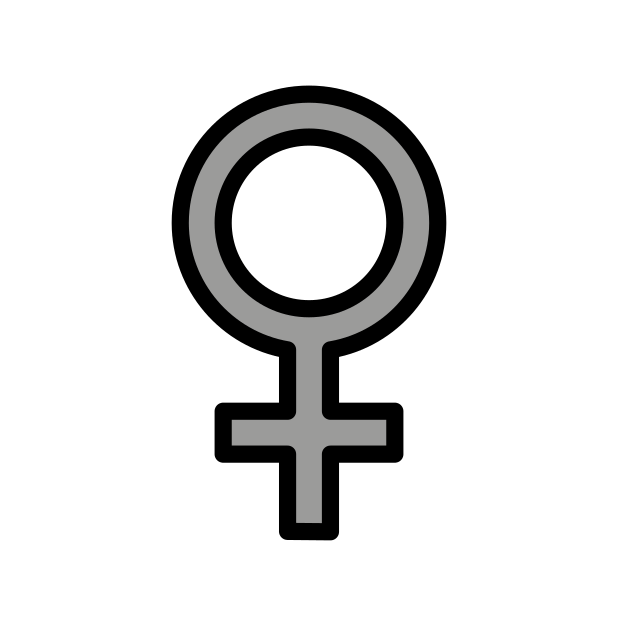
Emoji: ♀
Name: female sign
Unicode: 0x2640